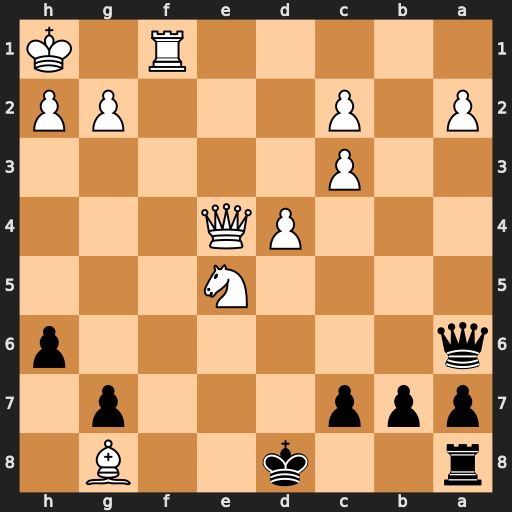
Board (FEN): r2k2B1/ppp3p1/q6p/4N3/3PQ3/2P5/P1P3PP/5R1K
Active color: b
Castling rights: -
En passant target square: -
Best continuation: Qxf1#